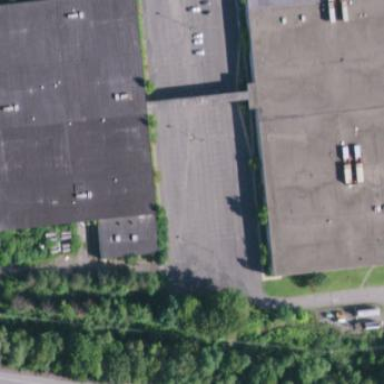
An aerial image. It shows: Commercial building.